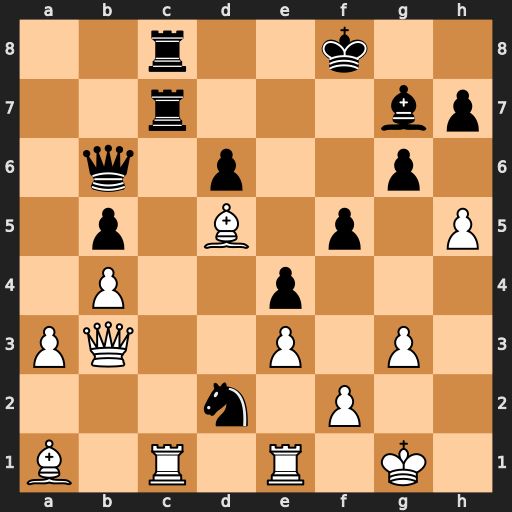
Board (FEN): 2r2k2/2r3bp/1q1p2p1/1p1B1p1P/1P2p3/PQ2P1P1/3n1P2/B1R1R1K1
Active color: w
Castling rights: -
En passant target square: -
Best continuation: Bxg7+ Kxg7 Qb2+ Kh6 Qxd2